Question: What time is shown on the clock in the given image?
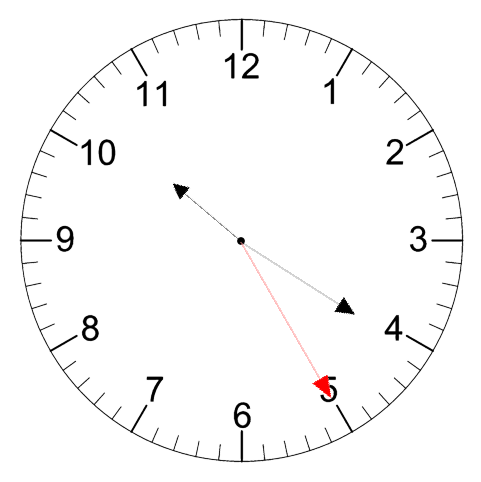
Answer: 10:20:25